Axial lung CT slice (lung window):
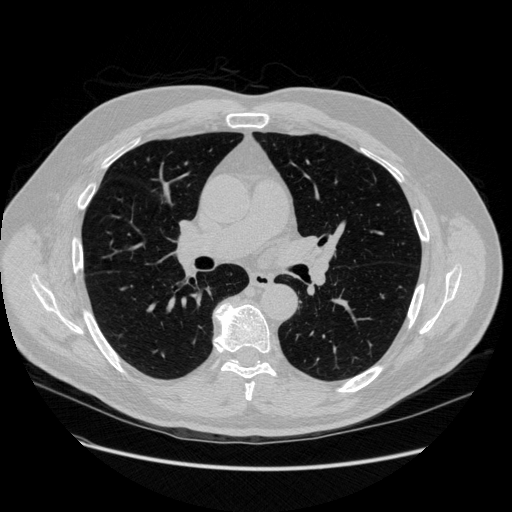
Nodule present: no